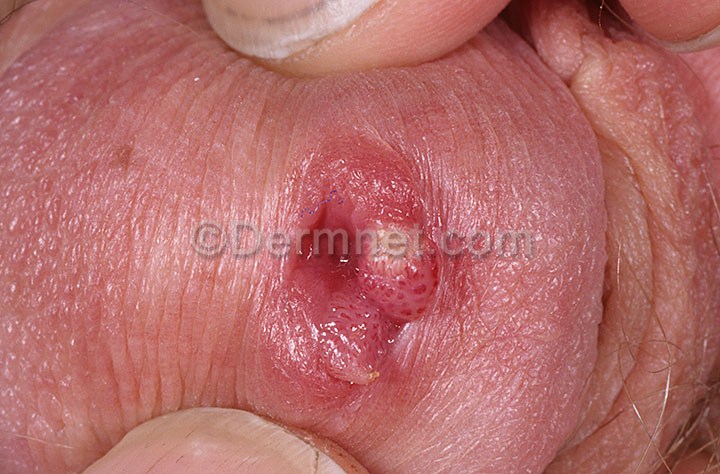
Disease: Herpes HPV and other STDs Photos